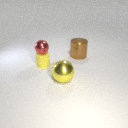
small yellow rubber cylinder below small red metal sphere